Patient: sex F, age 37
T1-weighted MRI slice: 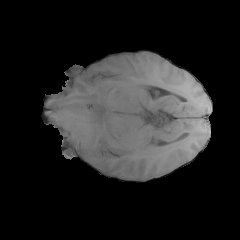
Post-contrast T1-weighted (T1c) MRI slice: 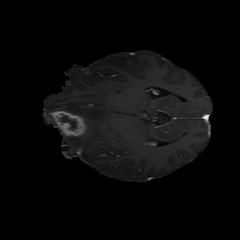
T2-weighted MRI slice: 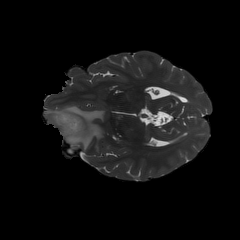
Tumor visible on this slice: yes
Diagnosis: Glioblastoma, IDH-wildtype
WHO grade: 4